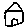
Label: house